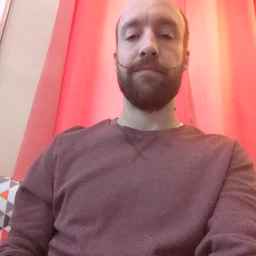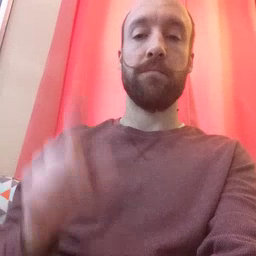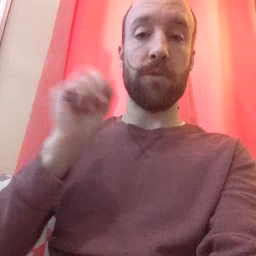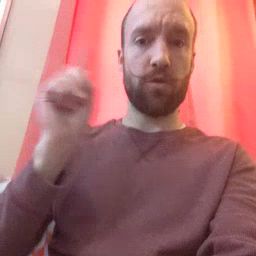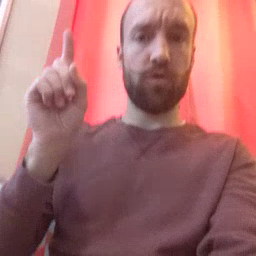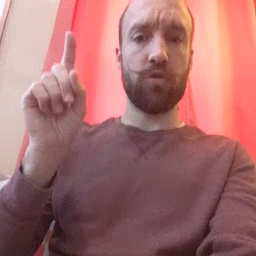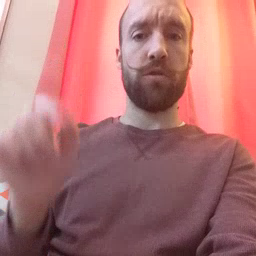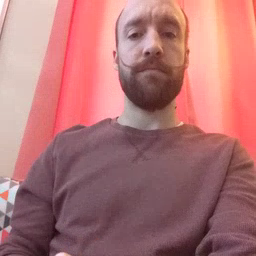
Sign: where